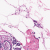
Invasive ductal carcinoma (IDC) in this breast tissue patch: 0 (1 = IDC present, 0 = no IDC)